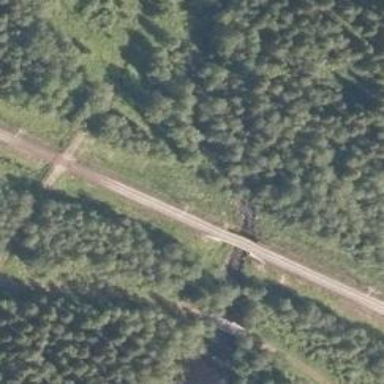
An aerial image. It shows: Bridge with continuous railway tracks that are electrified through contact line.